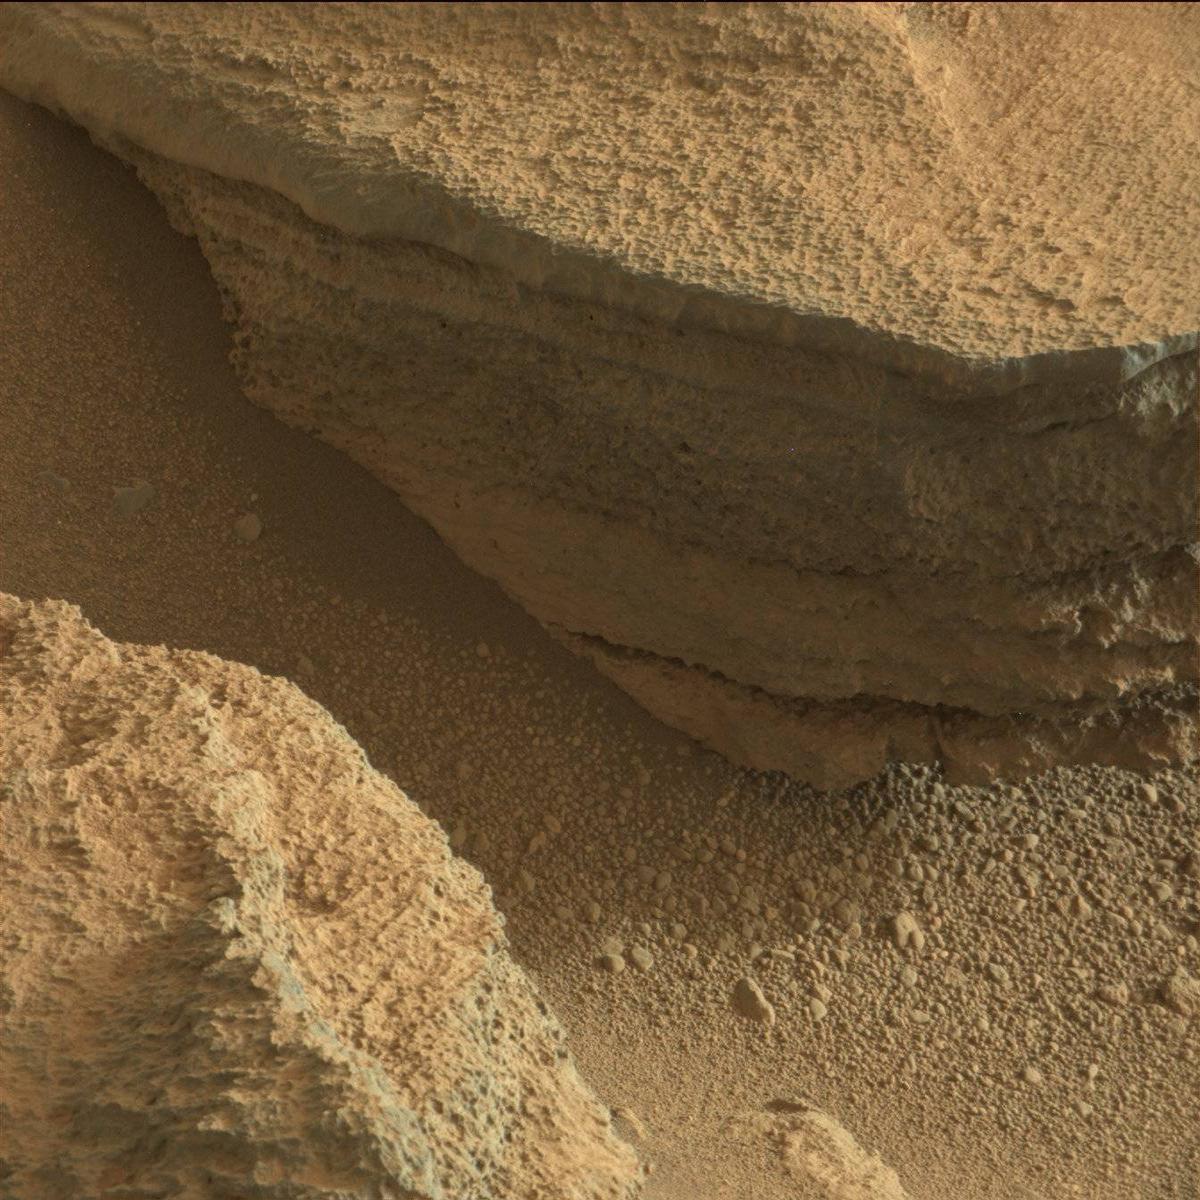
Terrain classes present: Bedrock, Rock, Sand / Soil